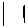
Label: line